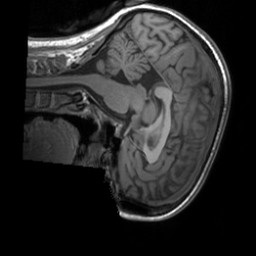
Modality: T1w
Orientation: sagittal
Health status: healthy
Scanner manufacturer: siemens
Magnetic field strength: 3 T
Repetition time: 1.9 s
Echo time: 0.00226 s